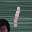
Label: 1